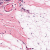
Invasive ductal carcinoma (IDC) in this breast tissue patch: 0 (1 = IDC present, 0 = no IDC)